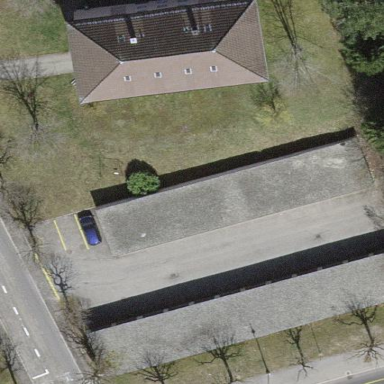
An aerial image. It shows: Garages as the designated land use.